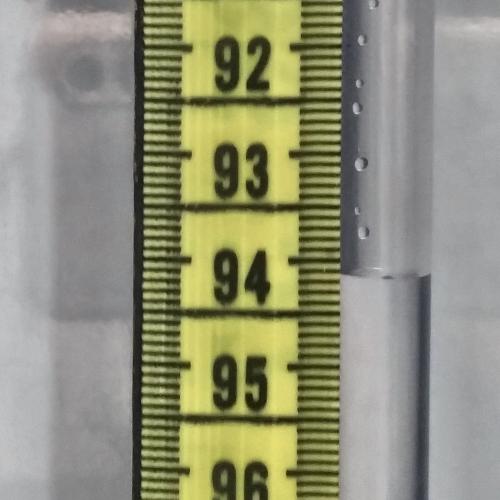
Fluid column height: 94.1 cm